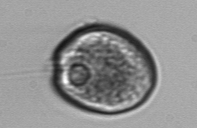
Label: Prorocentrum